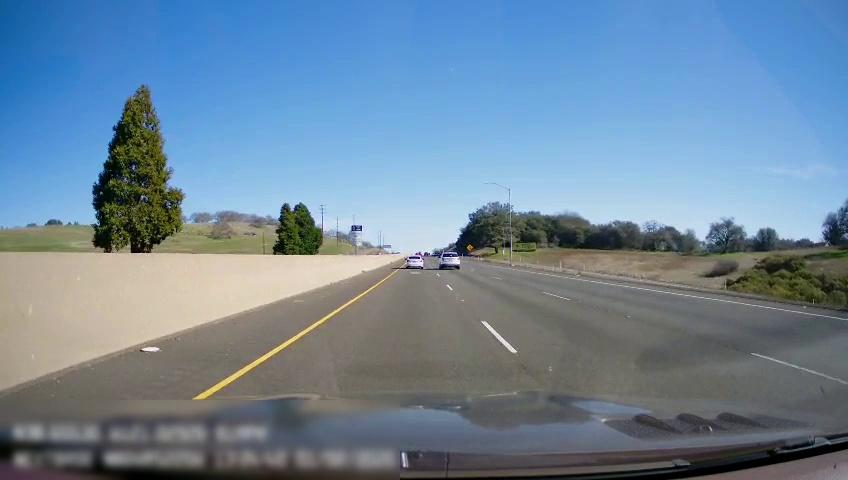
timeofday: Day
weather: Sunny
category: Drivable Space
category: Vehicles | SUV
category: Vehicles | Car
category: Lanes | Current Lane
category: Lanes | Current Lane
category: Lanes | Alternate Lane
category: Lanes | Alternate Lane
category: Traffic | Signs